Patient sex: M
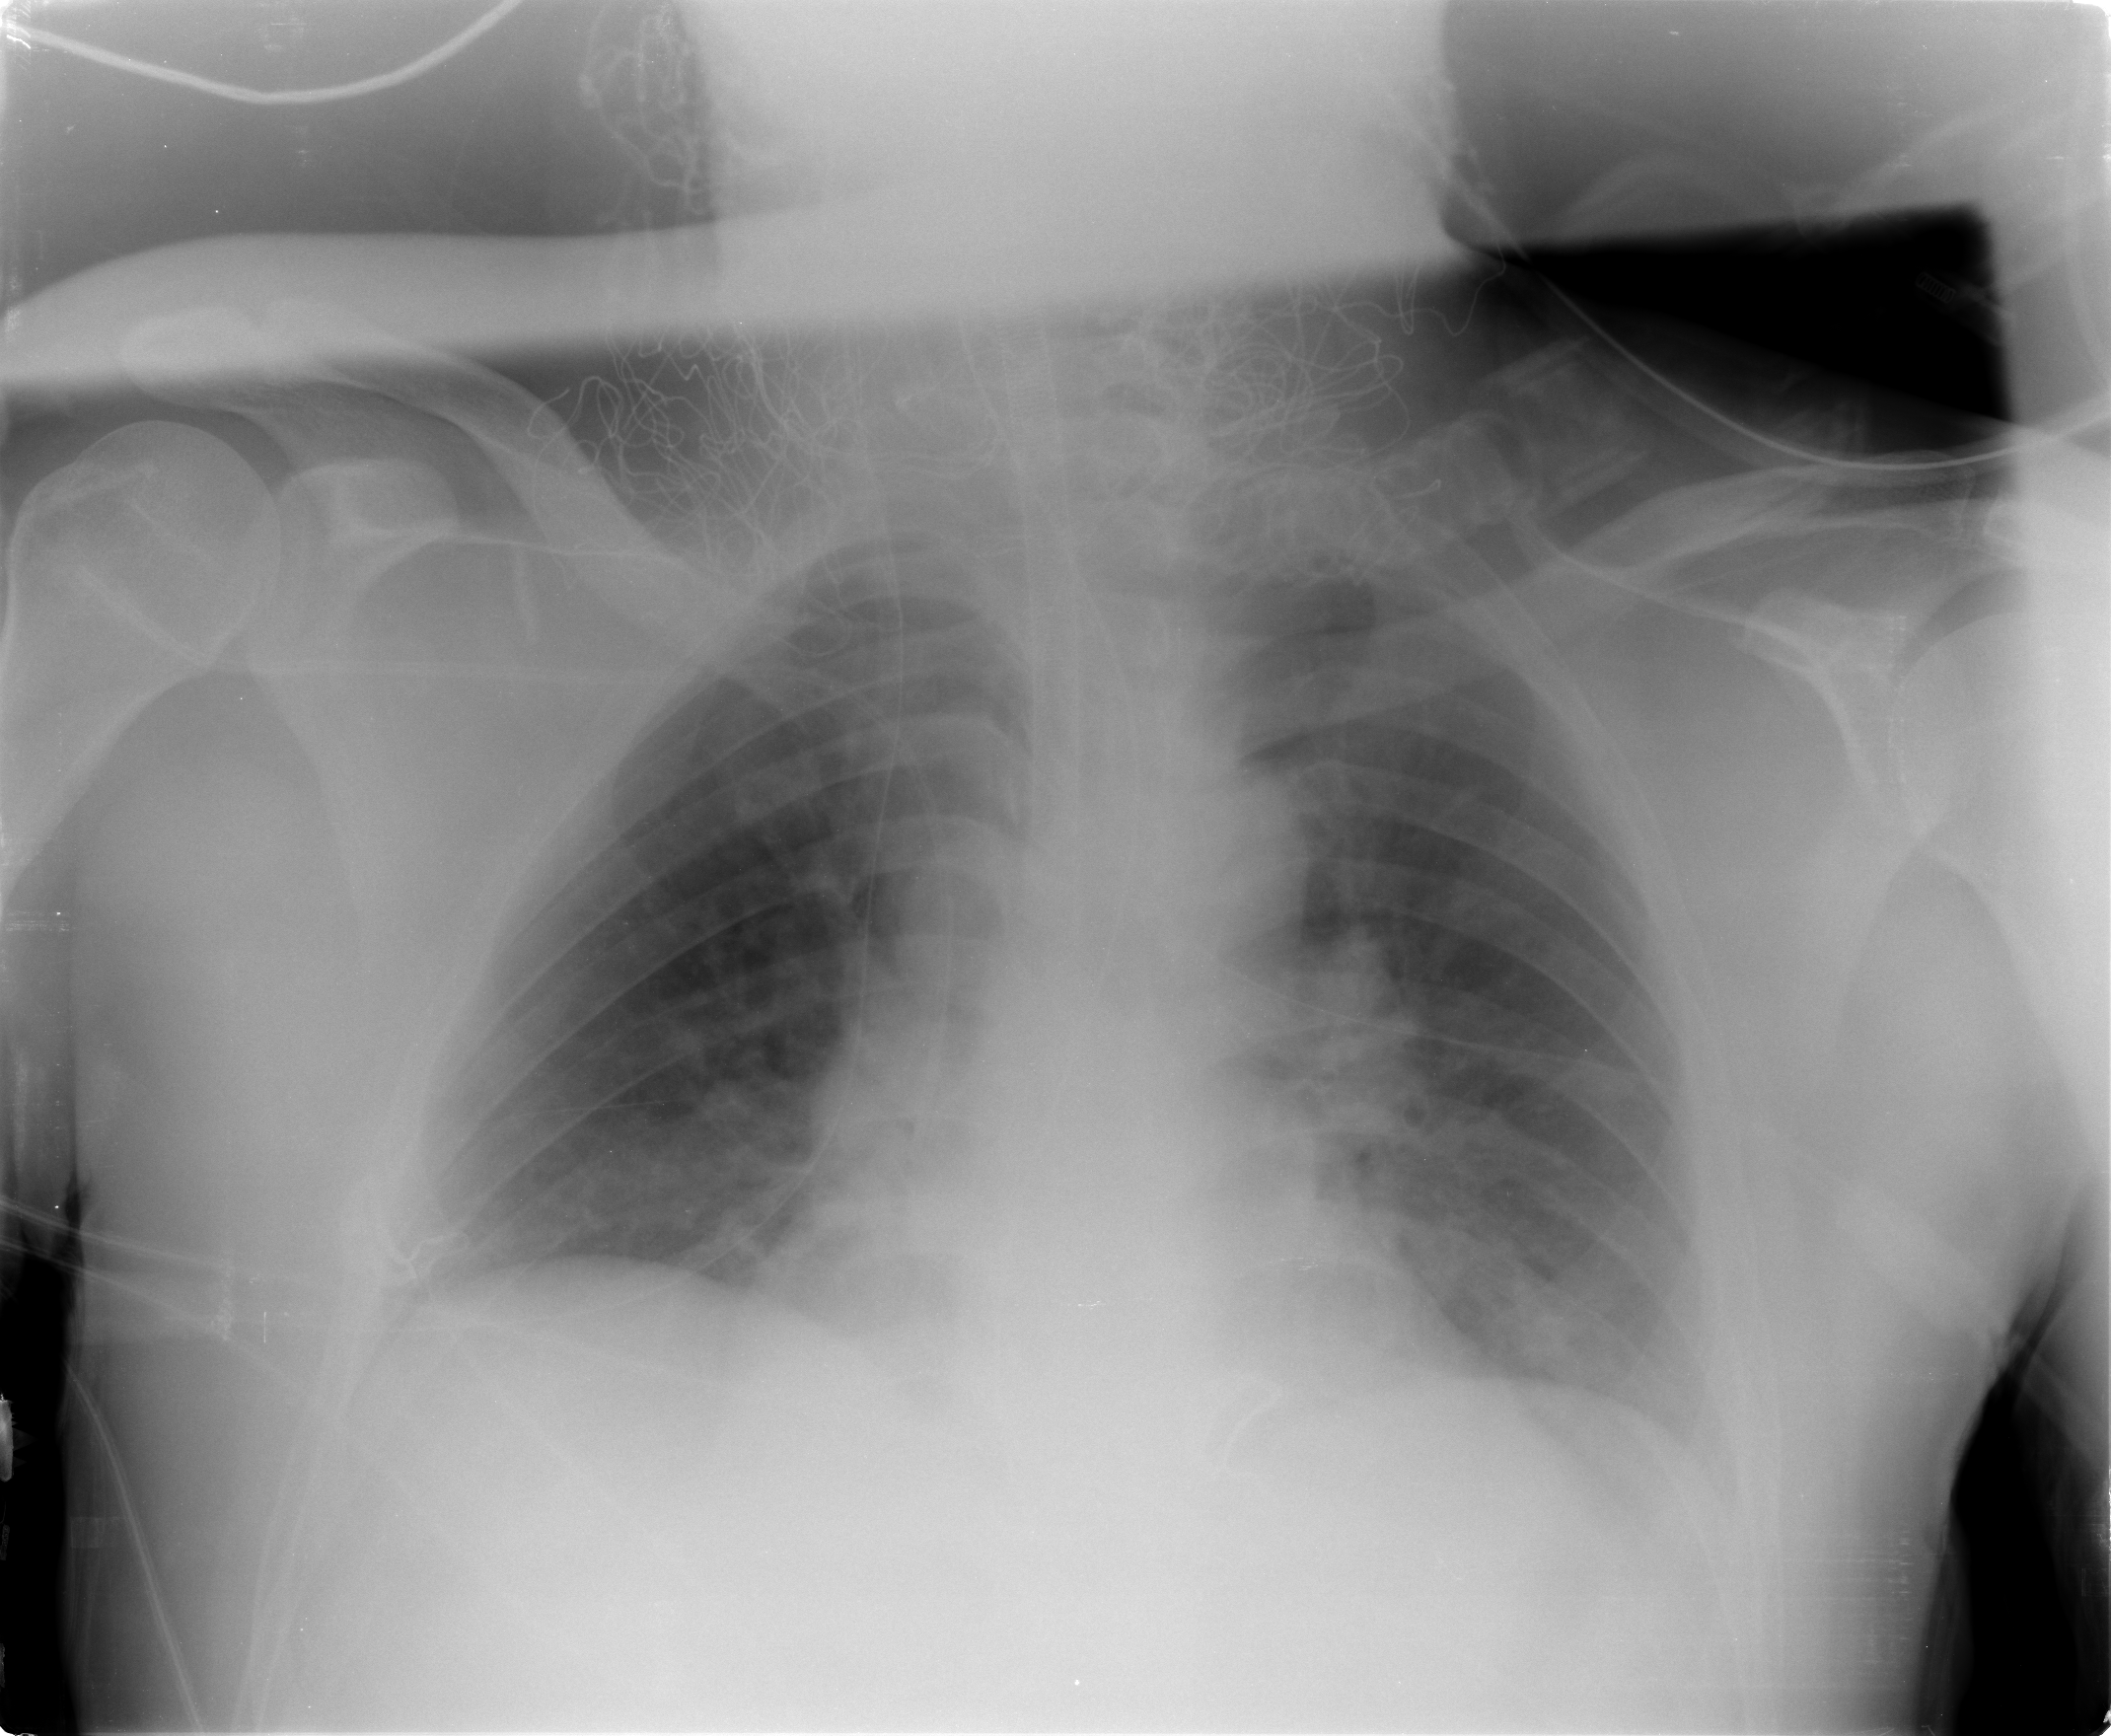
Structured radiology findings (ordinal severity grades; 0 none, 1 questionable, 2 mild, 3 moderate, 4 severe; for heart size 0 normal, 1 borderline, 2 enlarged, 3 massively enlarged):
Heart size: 0
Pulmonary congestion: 2
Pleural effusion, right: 0
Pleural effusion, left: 0
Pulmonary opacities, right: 0
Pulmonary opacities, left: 0
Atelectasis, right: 0
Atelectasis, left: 0